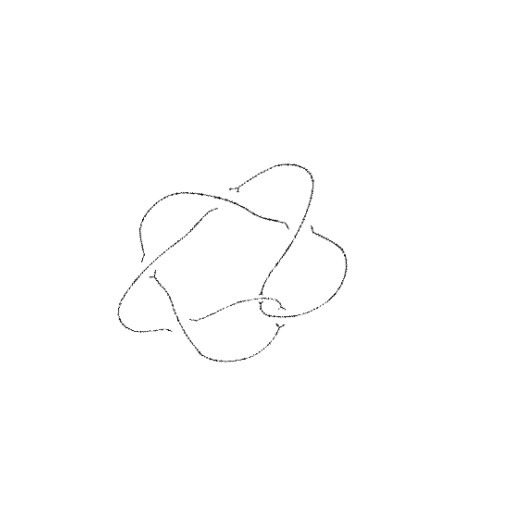
Crossing number: 6